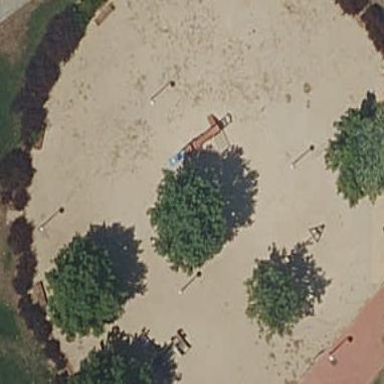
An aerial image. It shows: Dog park for leisure land.